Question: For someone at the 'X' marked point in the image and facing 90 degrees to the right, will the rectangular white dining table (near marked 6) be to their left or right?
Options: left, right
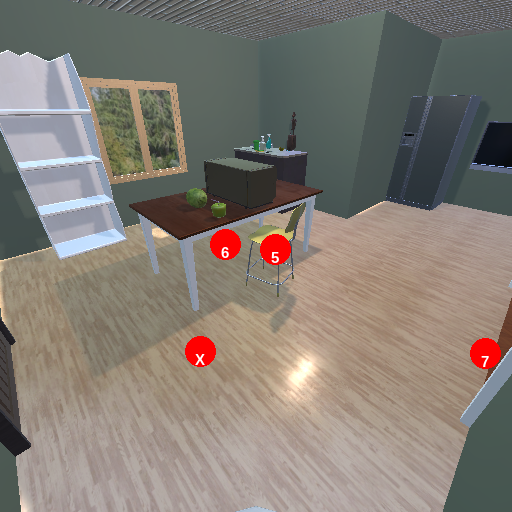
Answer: left